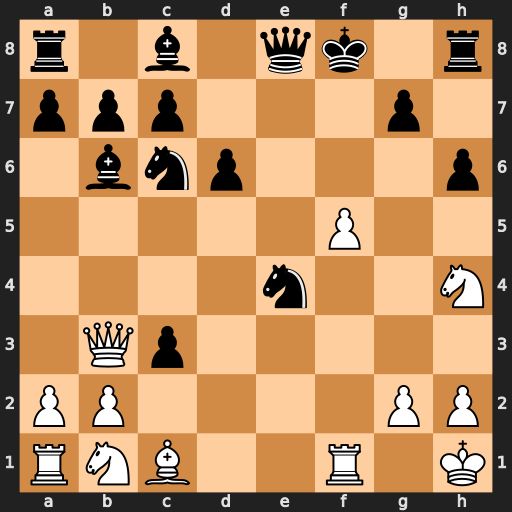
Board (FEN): r1b1qk1r/ppp3p1/1bnp3p/5P2/4n2N/1Qp5/PP4PP/RNB2R1K
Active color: w
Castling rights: -
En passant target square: -
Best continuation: Ng6+ Qxg6 fxg6+